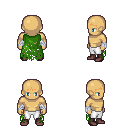
a pixel art fantasy rpg character, male body template, human, tanned skin, green tattered cape, white pants, plain hairstyle, white cloth bandages, maroon shoes, four views (front, back, left, right), 2x2 character sprite sheet, small pixel art, hard edges, no anti-aliasing